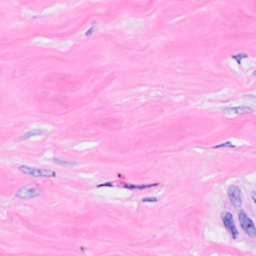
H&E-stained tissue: Breast